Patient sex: M
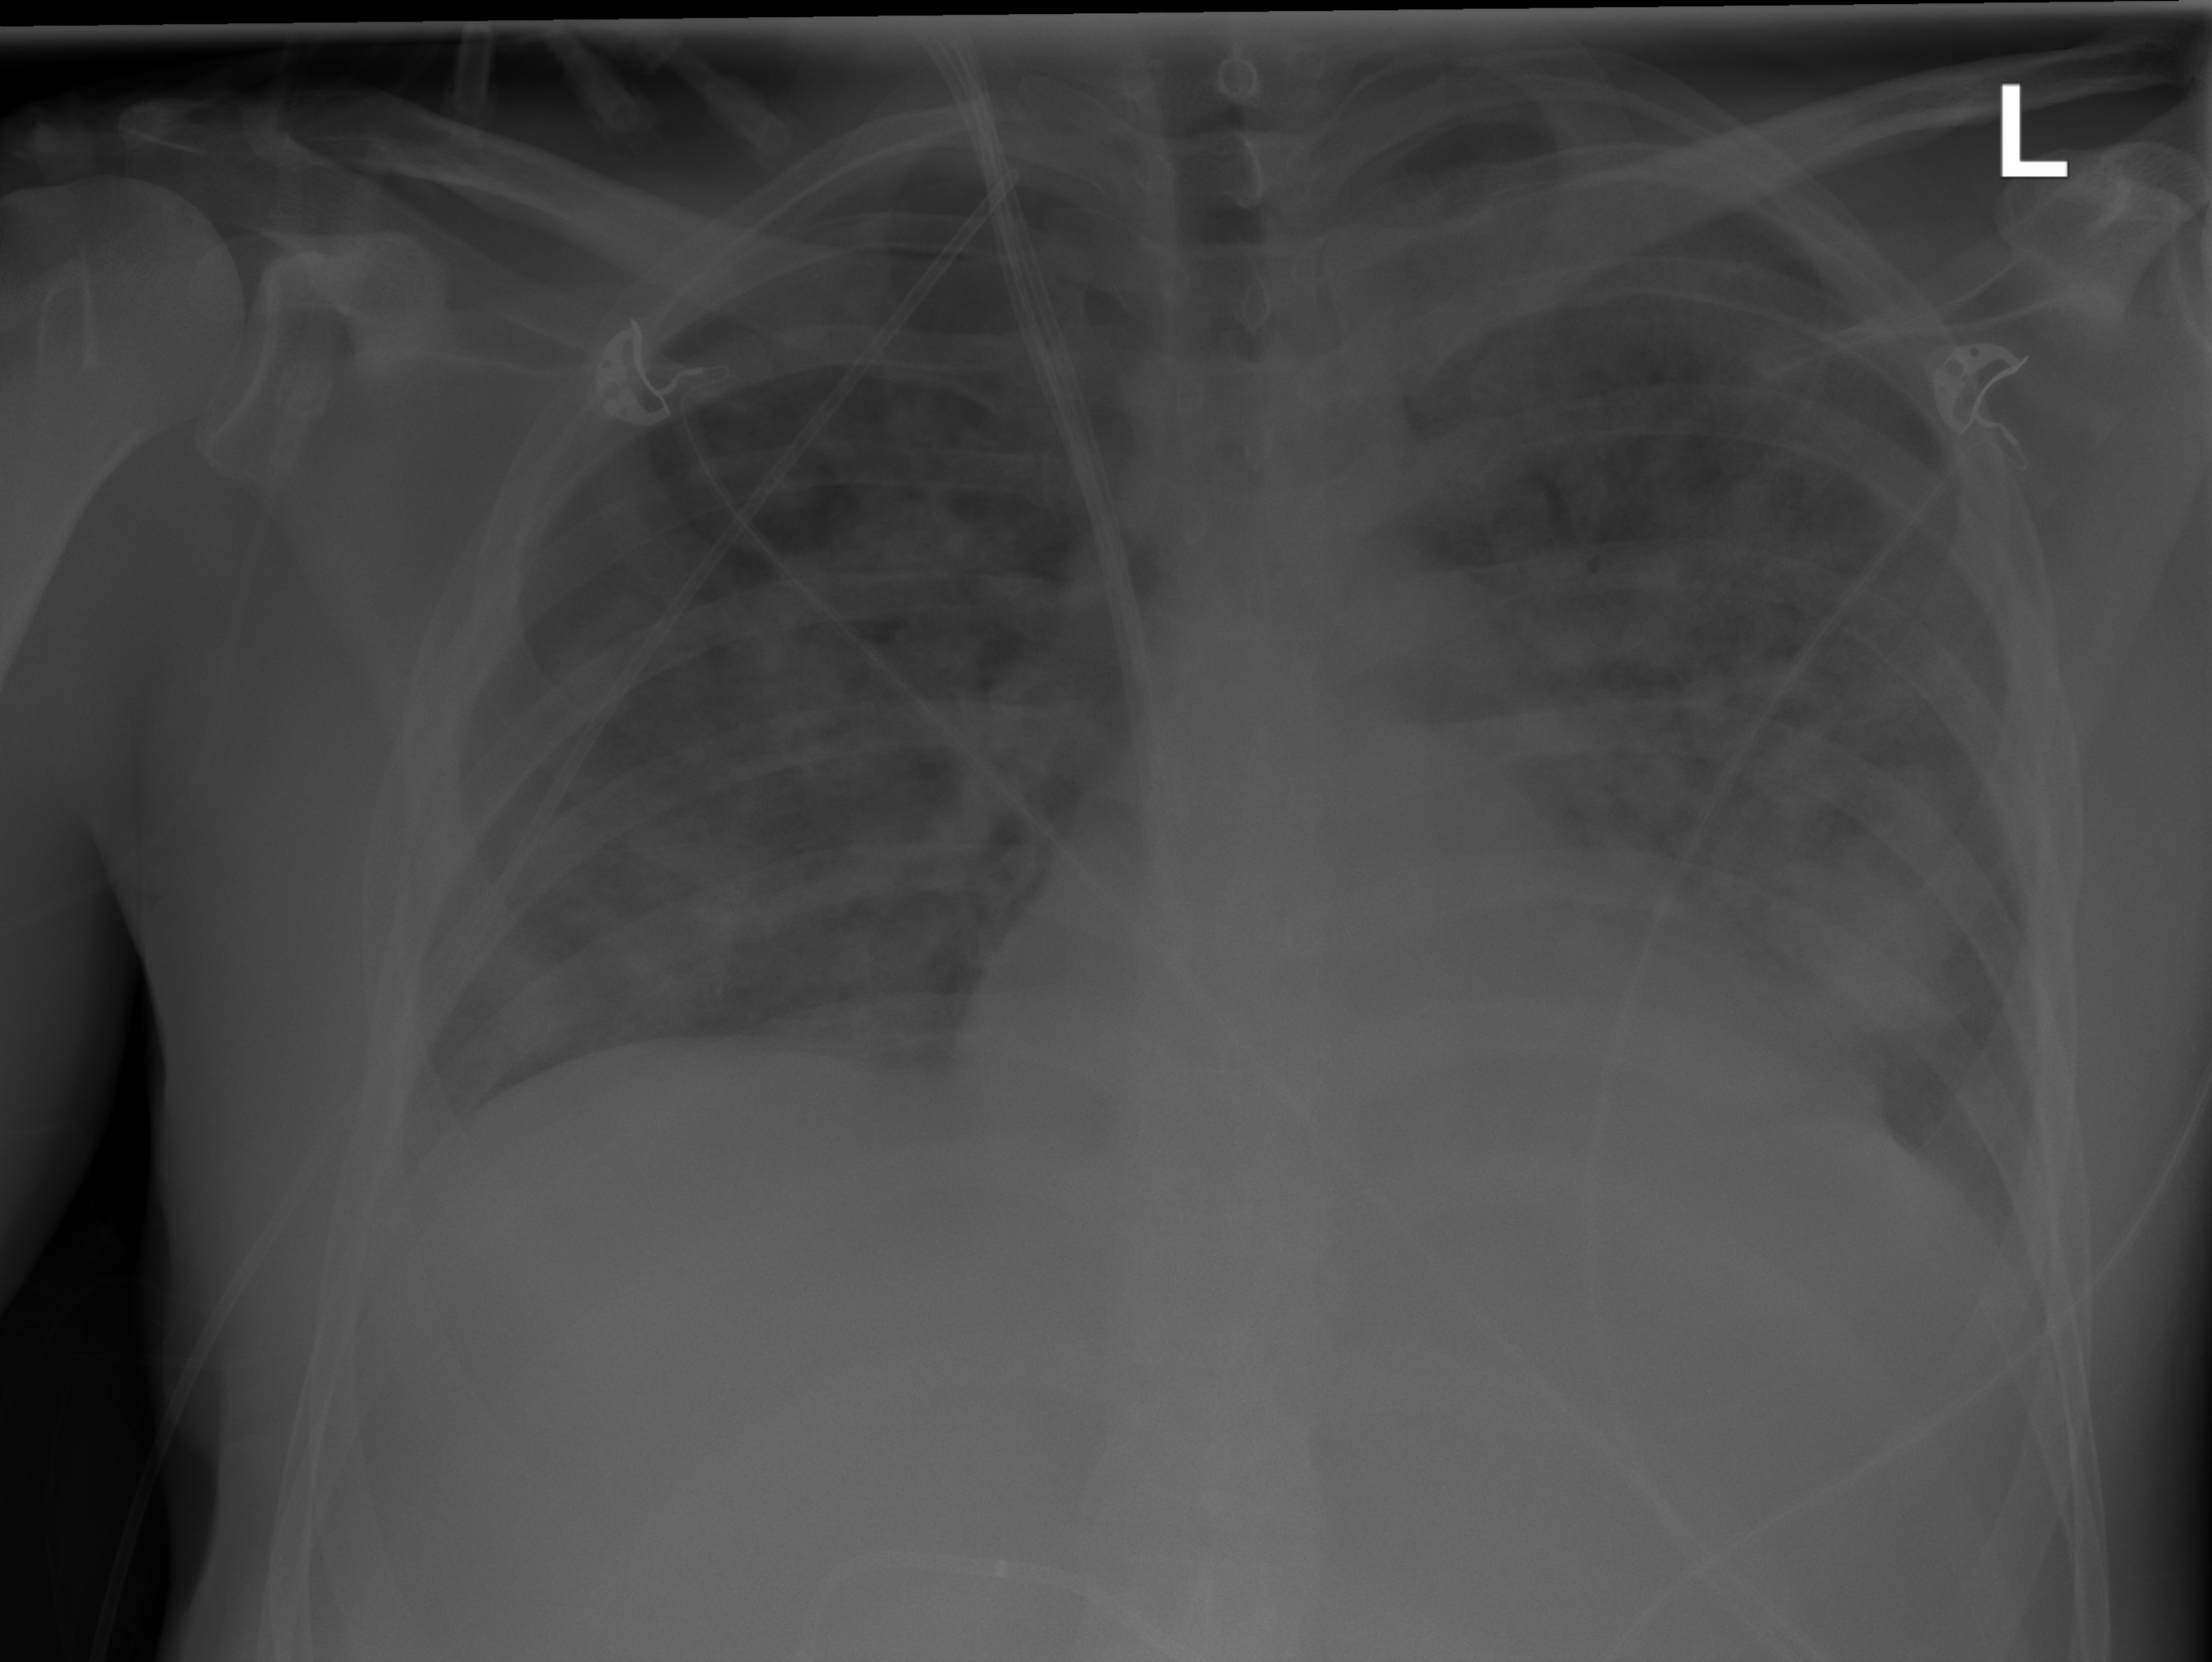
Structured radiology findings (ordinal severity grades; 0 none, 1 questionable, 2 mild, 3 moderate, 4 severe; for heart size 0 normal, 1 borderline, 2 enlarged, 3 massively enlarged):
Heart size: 1
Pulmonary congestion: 2
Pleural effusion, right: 1
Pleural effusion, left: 0
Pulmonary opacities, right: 3
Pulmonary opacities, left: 3
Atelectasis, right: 2
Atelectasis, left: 2